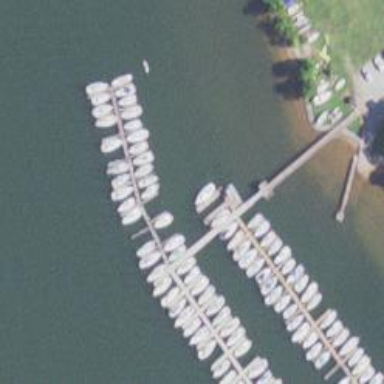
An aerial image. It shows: Marina on leisure land.